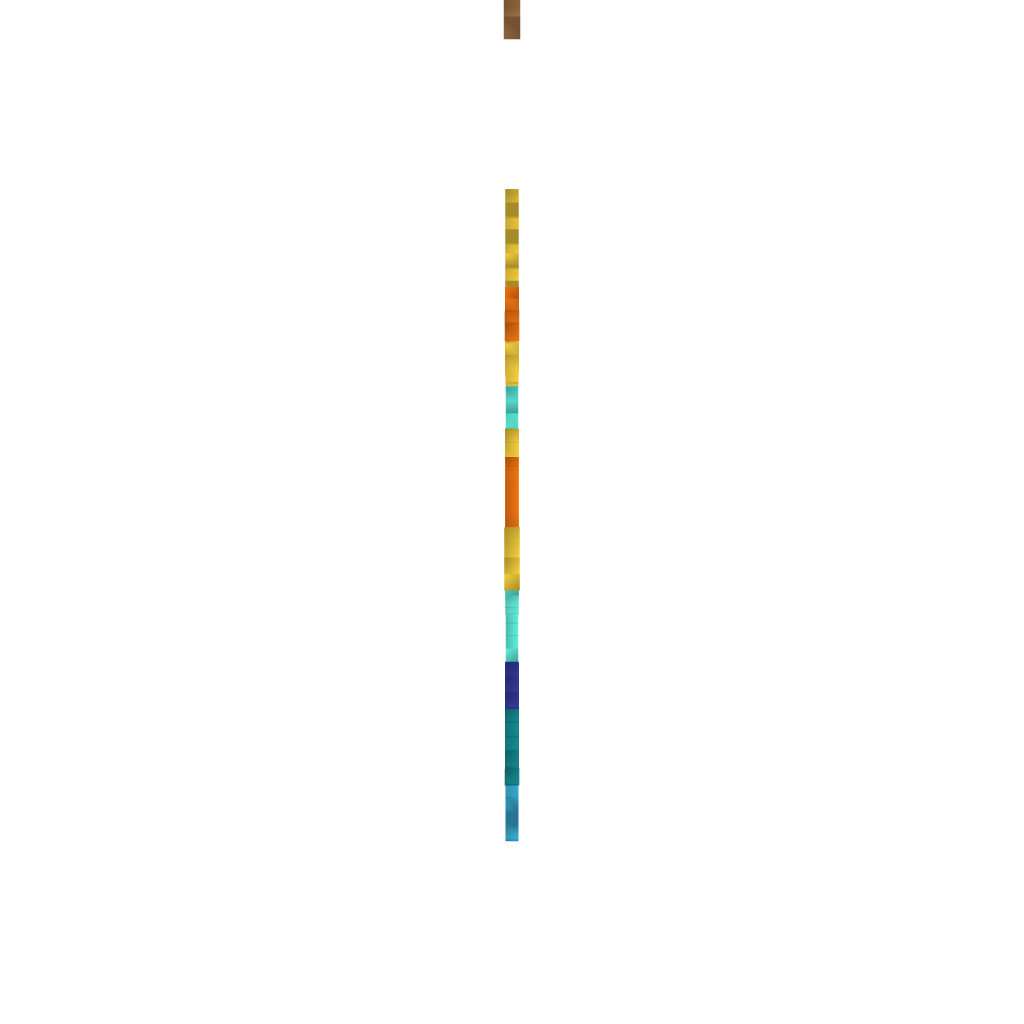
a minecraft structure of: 16 Bit Majora's Mask